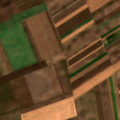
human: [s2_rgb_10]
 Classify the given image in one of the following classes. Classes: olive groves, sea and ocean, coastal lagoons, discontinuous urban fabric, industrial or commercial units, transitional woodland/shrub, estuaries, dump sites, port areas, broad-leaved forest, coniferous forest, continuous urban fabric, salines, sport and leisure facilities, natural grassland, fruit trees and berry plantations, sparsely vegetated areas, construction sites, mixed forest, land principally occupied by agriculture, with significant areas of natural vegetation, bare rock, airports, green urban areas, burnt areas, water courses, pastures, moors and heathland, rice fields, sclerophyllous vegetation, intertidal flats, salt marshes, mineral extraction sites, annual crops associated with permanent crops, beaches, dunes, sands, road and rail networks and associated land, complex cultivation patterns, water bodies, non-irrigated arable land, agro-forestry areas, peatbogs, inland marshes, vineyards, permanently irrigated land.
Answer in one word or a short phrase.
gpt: non-irrigated arable land